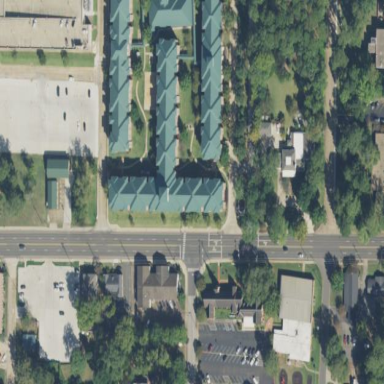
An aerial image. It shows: Dormitory building.